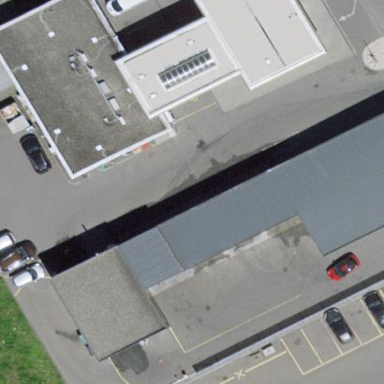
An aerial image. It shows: Car wash facility located inside building.